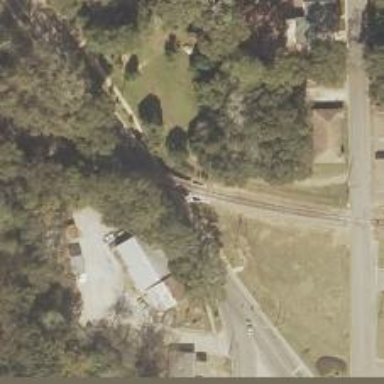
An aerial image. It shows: Bridge over railway line.